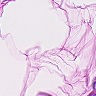
Metastatic tissue present: no